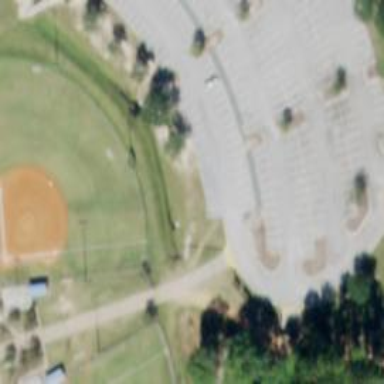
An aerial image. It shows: Baseball pitch for leisure and sports activities.